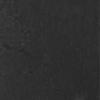
Label: not_dusty